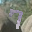
Label: 7